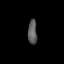
Tissue: prostate
Cell type: T cells
Senescence score: 0.7075
Nuclear area (px): 216
Mean DAPI intensity: 91.727